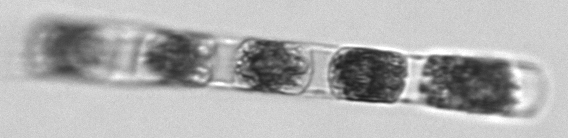
Label: Hemiaulus